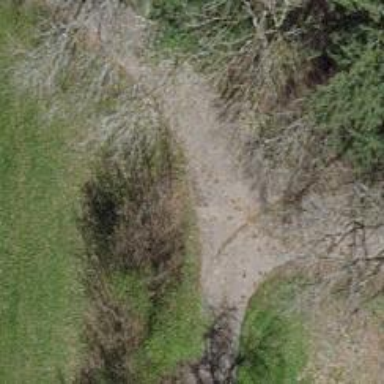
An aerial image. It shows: Well-maintained track road of grade 1.